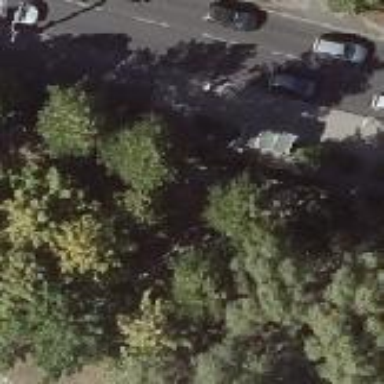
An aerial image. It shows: Mixed leaf woodland.